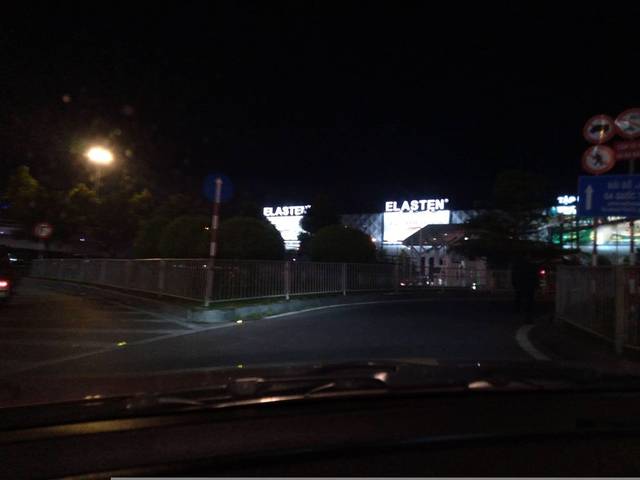
Region: Vietnam
Coordinates: 10.814, 106.665